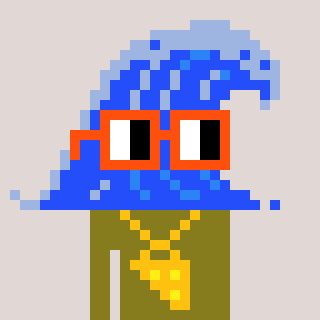
a pixel art character with square orange glasses, a wave-shaped head and a gunk-colored body on a warm background